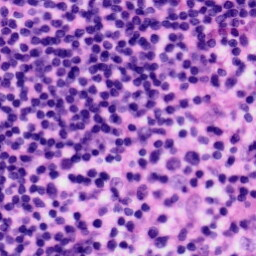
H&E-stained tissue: Tonsil